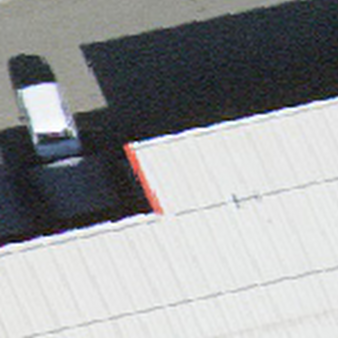
Label: other